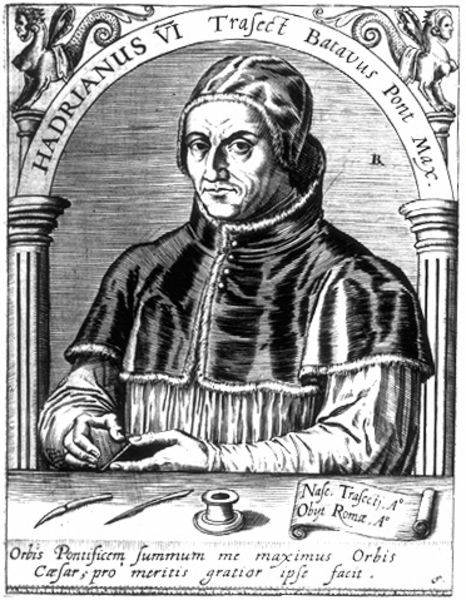
Titel: Bildnis von Papst Hadrian VI
Künstler: Matthaeus (d.Ä.) Becker
Institution: (Seriendruck)
Schlagwörter: feder, hand, mann, umhang, weiß, hut, mund, nase, schwarz, skizze, säule, säulen, tisch, zeichnung, haube, ornament, hemd, kappe, mütze, architektur, augen, bibel, falten, kragen, messer, rahmen, ärmel, bildnis, herr, hände, portrait, porträt, figur, geistlicher, mantel, brustbild, renaissance, schärpe, schrift, papier, bogen, grafik, graphik, linien, rand, rundbogen, arch, cardinal, column, hands, hat, men, papst, pope, collar, face, nose, old, painting, robe, sitting, table, inschrift, streng, dekor, looking, print, knöpfe, ring, tusche, buch, links, druck, druckgraphik, schwarzweiss, schraffur, stich, seite, text, woodcut, fass, tinte, kapitelle, feather, büchlein, brief, angel, man, roman, wesen, mönch, male, gelehrter, schreiber, tintenfass, paper, pyramide, kupferstich, cape, black and white, trim, cap, fur, buttons, illustration, sketch, story, pen, quill, writing, photo, pont, sphinx, max, human, ancient, rome, latein, hadrian, ink, study, engraving, schriftband, pellerine, cloth, fingers, book, stamp, working, christian, cappa, latin, middle ages, sleeves, words, image, knife, agel, hadrianus, pleats, vi, demon, piramyde, title, note, scribe, plume, no color, sixth, hadran, hadranus, hadrian vi, knpofe, inkwell, no vcolor, knifes, pontif, orbis, sixteenth century, schreibutensilien, schreibfeder, coodcut, coluns, titil, etitle, titile, handworker, kraft